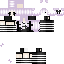
A female skeleton skin with pale skin, wearing blonde helmet dressed in a purple robe top and black pants, featuring a closed mouth.